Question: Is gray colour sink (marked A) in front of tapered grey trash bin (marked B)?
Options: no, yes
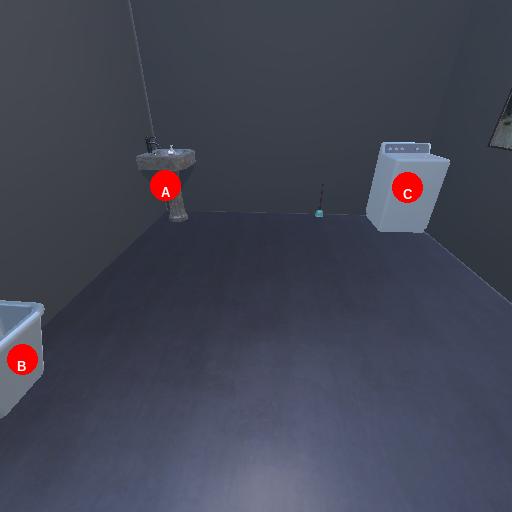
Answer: no